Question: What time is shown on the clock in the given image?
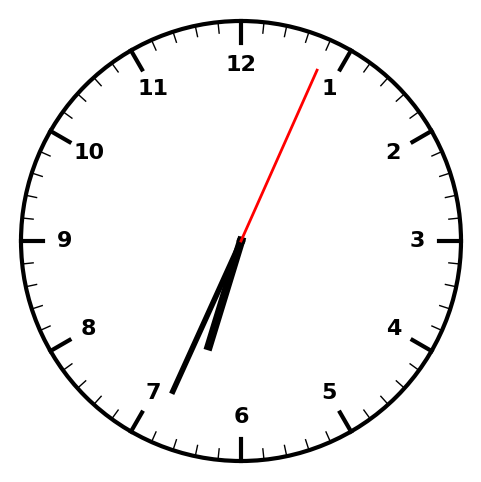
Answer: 06:34:04